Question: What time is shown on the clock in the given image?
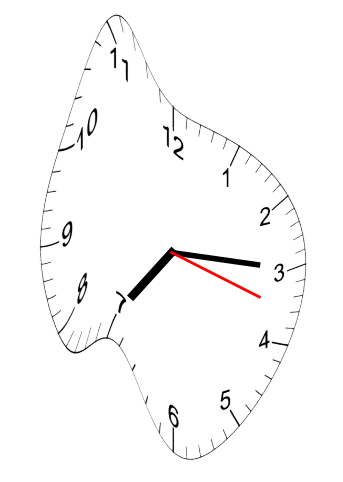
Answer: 07:15:18